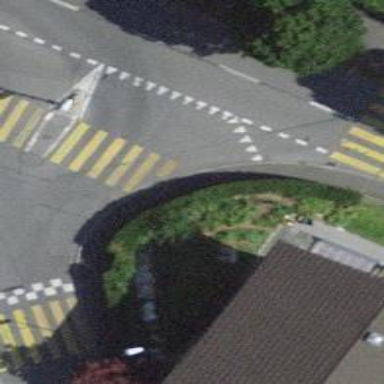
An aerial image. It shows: Kerb serving as barrier.